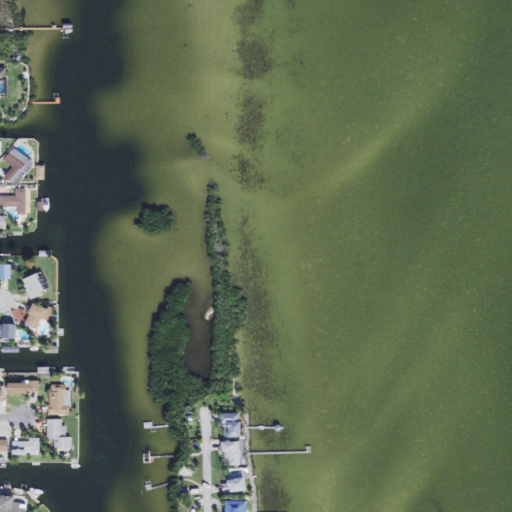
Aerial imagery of cape in Florida named Milford Point containing open water, medium intensity development, herbaceous wetlands, high intensity development, low intensity development, open development, and woody wetlands